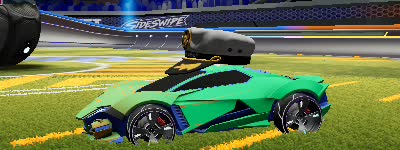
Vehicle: werewolf